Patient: sex M, age 67
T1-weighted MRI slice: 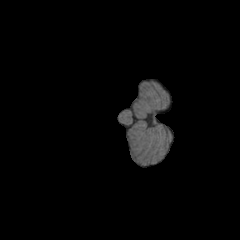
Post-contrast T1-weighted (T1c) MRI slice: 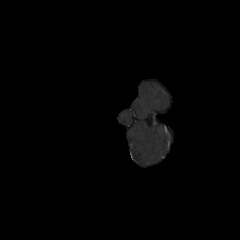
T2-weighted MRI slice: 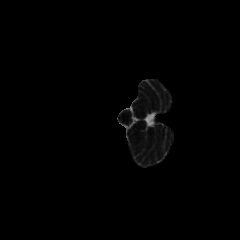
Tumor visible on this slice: no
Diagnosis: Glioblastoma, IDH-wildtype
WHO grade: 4